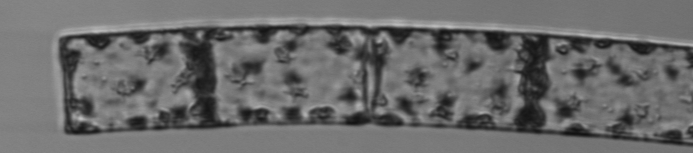
Label: Guinardia_flaccida